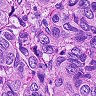
Metastatic tissue present: yes